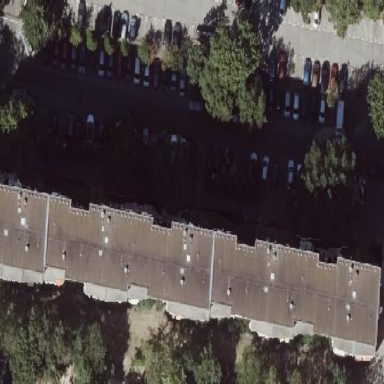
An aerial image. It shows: Building with flat roof.